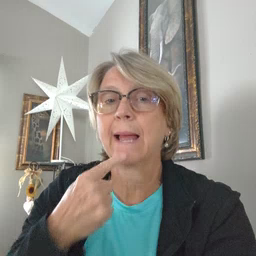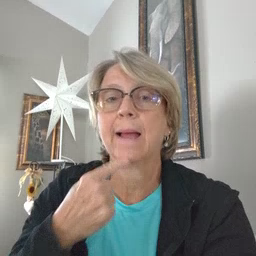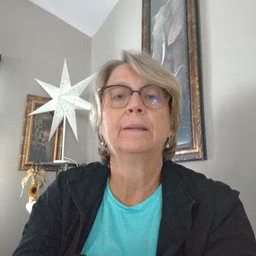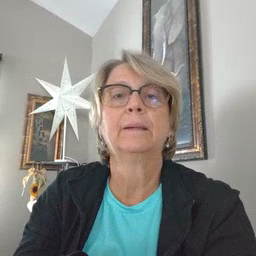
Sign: say